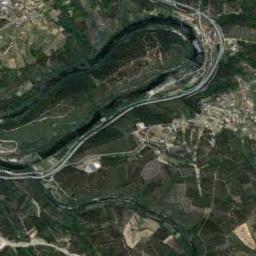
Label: river